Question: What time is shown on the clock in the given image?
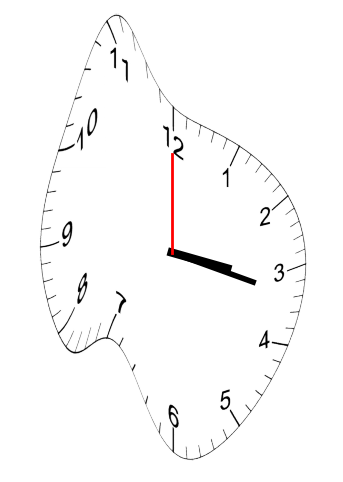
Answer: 03:17:00